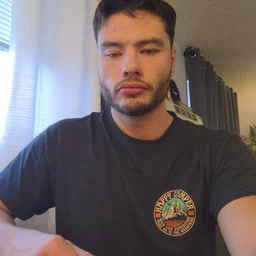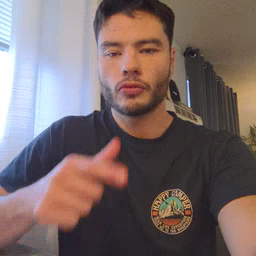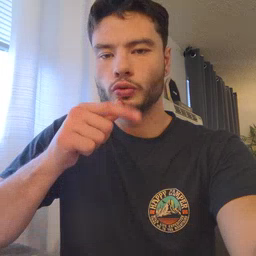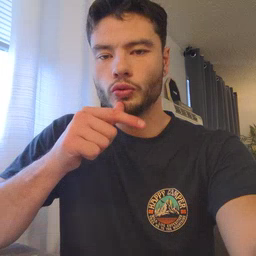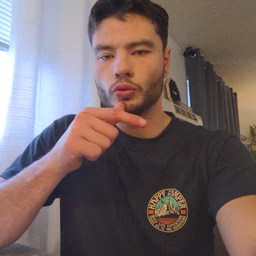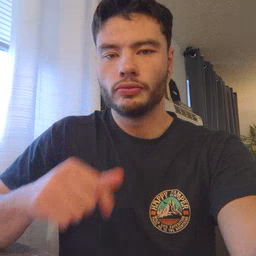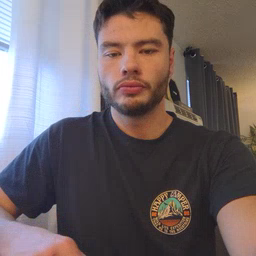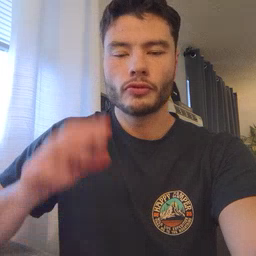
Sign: who